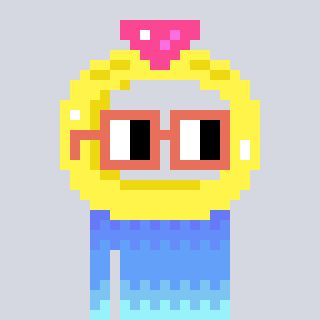
a pixel art character with square orange glasses, a ring-shaped head and a bege-colored body on a cool background